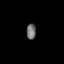
Tissue: prostate
Cell type: Endothelial cells
Senescence score: 0.799
Nuclear area (px): 140
Mean DAPI intensity: 115.2